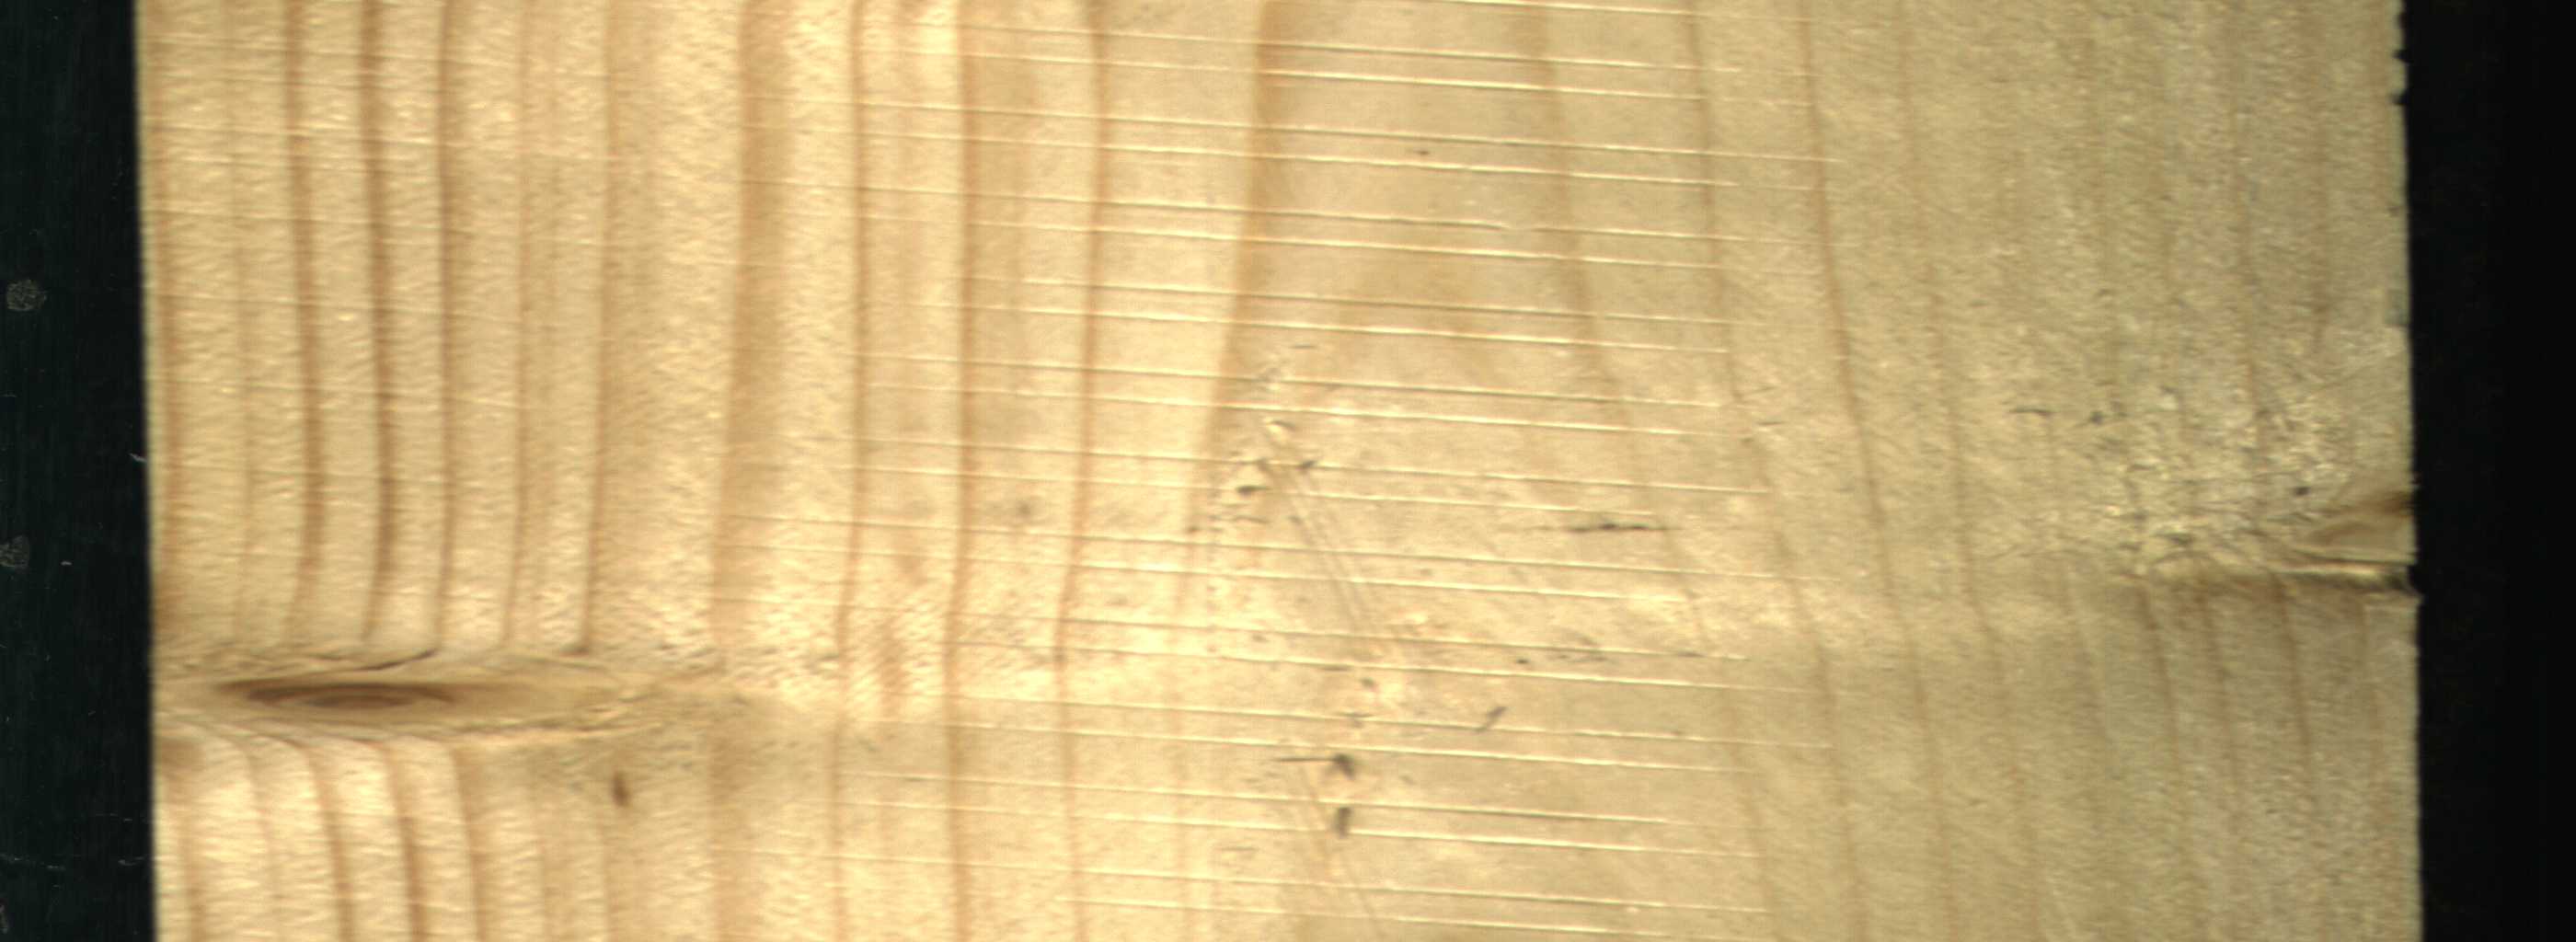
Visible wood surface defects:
Live_Knot
Live_Knot